Question: Is it possible to deploy php files on Openshift directly? (That is, not via git).
Most of my php files are single page files and I'm looking for a way to SFTP directly into Openshift.
I am able to login via Filezilla, but when I try to transfer files into directories like app-deployment or app-root etc, the file gets deleted.
Openshift folder structure:

So, how can I upload PHP files directly?
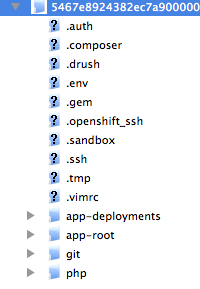
Answer: After many trials, I found that its actually possible.
Inside this folder: 'app-roots/repo/myfile.php'